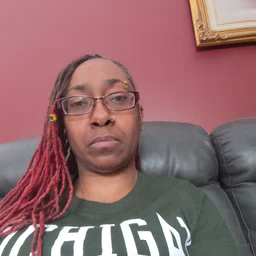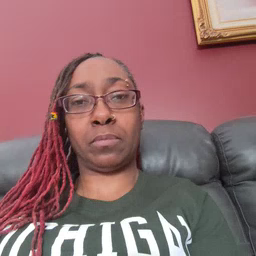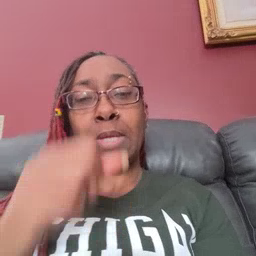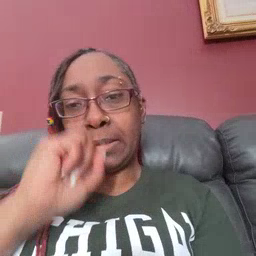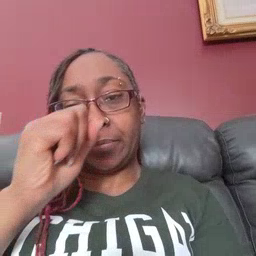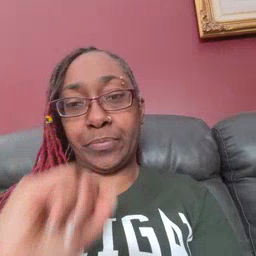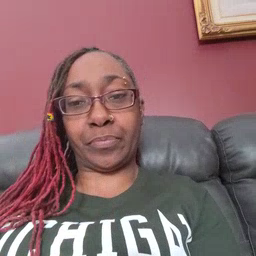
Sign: icecream